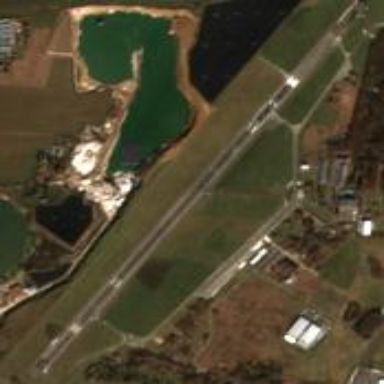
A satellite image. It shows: Concrete runway in the airport area.